Question: I created a JMS consumer inside EJB but this doesn't work.
I created a queue in my application server glassfish, as in this screenshot:

Below, there is my code:
'''
/*
* To change this license header, choose License Headers in Project Properties.
* To change this template file, choose Tools | Templates
* and open the template in the editor.
*/
package EJBData;
import Service.ResponceMessage;
import javax.annotation.Resource;
import javax.ejb.Stateless;
import javax.ejb.LocalBean;
import javax.jms.ConnectionFactory;
import javax.jms.JMSConsumer;
import javax.jms.JMSContext;
import javax.jms.Message;
import javax.jms.Queue;
import javax.jms.TextMessage;
import javax.jms.Topic;
/**
*
* @author melix
*/
@Stateless
@LocalBean
public class FrontEndConsumer {
@Resource(lookup = "jms/__defaultConnectionFactory")
private ConnectionFactory connectionFactory;
@Resource(lookup = "jms/QueueFrontEnd")
private Queue queueFrontEnd;
public ResponceMessage consume(){
/*JMSContext context = connectionFactory.createContext();
JMSConsumer consumer = context.createConsumer(queueFrontEnd);
while (true) {
Message m = consumer.receive(1000);
if (m != null) {
System.out.println("Mex!!!");
}else {
break;
}
}*/
return null;
}
}
'''
I remove "static" from both fields annotated with @Resource.
'''
Severe: ejb.stateless_ejbcreate_exception
Warning: A system exception occurred during an invocation on EJB AuctionFrontEnd, method: public java.lang.String EJBData.AuctionFrontEnd.generateJSONFromMap()
Warning: javax.ejb.EJBException: javax.ejb.EJBException: javax.ejb.CreateException: Could not create stateless EJB
at com.sun.ejb.containers.StatelessSessionContainer._getContext(StatelessSessionContainer.java:435)
at com.sun.ejb.containers.BaseContainer.getContext(BaseContainer.java:2579)
at com.sun.ejb.containers.BaseContainer.preInvoke(BaseContainer.java:1971)
at com.sun.ejb.containers.EJBLocalObjectInvocationHandler.invoke(EJBLocalObjectInvocationHandler.java:210)
at com.sun.ejb.containers.EJBLocalObjectInvocationHandlerDelegate.invoke(EJBLocalObjectInvocationHandlerDelegate.java:88)
at com.sun.proxy.$Proxy1694.generateJSONFromMap(Unknown Source)
at EJBExecutor.Reader.generateJSONFromMap(Reader.java:74)
at sun.reflect.NativeMethodAccessorImpl.invoke0(Native Method)
at sun.reflect.NativeMethodAccessorImpl.invoke(NativeMethodAccessorImpl.java:57)
at sun.reflect.DelegatingMethodAccessorImpl.invoke(DelegatingMethodAccessorImpl.java:43)
at java.lang.reflect.Method.invoke(Method.java:606)
at org.glassfish.ejb.security.application.EJBSecurityManager.runMethod(EJBSecurityManager.java:1081)
at org.glassfish.ejb.security.application.EJBSecurityManager.invoke(EJBSecurityManager.java:1153)
at com.sun.ejb.containers.BaseContainer.invokeBeanMethod(BaseContainer.java:4786)
at com.sun.ejb.EjbInvocation.invokeBeanMethod(EjbInvocation.java:656)
at com.sun.ejb.containers.interceptors.AroundInvokeChainImpl.invokeNext(InterceptorManager.java:822)
at com.sun.ejb.EjbInvocation.proceed(EjbInvocation.java:608)
at org.jboss.weld.ejb.AbstractEJBRequestScopeActivationInterceptor.aroundInvoke(AbstractEJBRequestScopeActivationInterceptor.java:55)
at org.jboss.weld.ejb.SessionBeanInterceptor.aroundInvoke(SessionBeanInterceptor.java:52)
at sun.reflect.GeneratedMethodAccessor718.invoke(Unknown Source)
at sun.reflect.DelegatingMethodAccessorImpl.invoke(DelegatingMethodAccessorImpl.java:43)
at java.lang.reflect.Method.invoke(Method.java:606)
at com.sun.ejb.containers.interceptors.AroundInvokeInterceptor.intercept(InterceptorManager.java:883)
at com.sun.ejb.containers.interceptors.AroundInvokeChainImpl.invokeNext(InterceptorManager.java:822)
at com.sun.ejb.EjbInvocation.proceed(EjbInvocation.java:608)
at com.sun.ejb.containers.interceptors.SystemInterceptorProxy.doCall(SystemInterceptorProxy.java:163)
at com.sun.ejb.containers.interceptors.SystemInterceptorProxy.aroundInvoke(SystemInterceptorProxy.java:140)
at sun.reflect.GeneratedMethodAccessor727.invoke(Unknown Source)
at sun.reflect.DelegatingMethodAccessorImpl.invoke(DelegatingMethodAccessorImpl.java:43)
at java.lang.reflect.Method.invoke(Method.java:606)
at com.sun.ejb.containers.interceptors.AroundInvokeInterceptor.intercept(InterceptorManager.java:883)
at com.sun.ejb.containers.interceptors.AroundInvokeChainImpl.invokeNext(InterceptorManager.java:822)
at com.sun.ejb.containers.interceptors.InterceptorManager.intercept(InterceptorManager.java:369)
at com.sun.ejb.containers.BaseContainer.__intercept(BaseContainer.java:4758)
at com.sun.ejb.containers.BaseContainer.intercept(BaseContainer.java:4746)
at com.sun.ejb.containers.EJBLocalObjectInvocationHandler.invoke(EJBLocalObjectInvocationHandler.java:212)
at com.sun.ejb.containers.EJBLocalObjectInvocationHandlerDelegate.invoke(EJBLocalObjectInvocationHandlerDelegate.java:88)
at com.sun.proxy.$Proxy1696.generateJSONFromMap(Unknown Source)
at Auction$2.onAllDataRead(Auction.java:128)
at org.apache.catalina.connector.InputBuffer$ReadHandlerImpl.processAllDataRead(InputBuffer.java:548)
at org.apache.catalina.connector.InputBuffer$ReadHandlerImpl.access$600(InputBuffer.java:439)
at org.apache.catalina.connector.InputBuffer$ReadHandlerImpl$2.run(InputBuffer.java:518)
at java.util.concurrent.ThreadPoolExecutor.runWorker(ThreadPoolExecutor.java:1145)
at java.util.concurrent.ThreadPoolExecutor$Worker.run(ThreadPoolExecutor.java:615)
at java.lang.Thread.run(Thread.java:745)
Caused by: javax.ejb.EJBException: javax.ejb.CreateException: Could not create stateless EJB
at com.sun.ejb.containers.StatelessSessionContainer$SessionContextFactory.create(StatelessSessionContainer.java:700)
at com.sun.ejb.containers.util.pool.NonBlockingPool.getObject(NonBlockingPool.java:246)
at com.sun.ejb.containers.StatelessSessionContainer._getContext(StatelessSessionContainer.java:430)
... 44 more
Caused by: javax.ejb.CreateException: Could not create stateless EJB
at com.sun.ejb.containers.StatelessSessionContainer.createStatelessEJB(StatelessSessionContainer.java:514)
at com.sun.ejb.containers.StatelessSessionContainer.access$000(StatelessSessionContainer.java:97)
at com.sun.ejb.containers.StatelessSessionContainer$SessionContextFactory.create(StatelessSessionContainer.java:698)
... 46 more
Caused by: java.lang.reflect.InvocationTargetException
at com.sun.ejb.containers.BaseContainer.createEjbInstanceAndContext(BaseContainer.java:1706)
at com.sun.ejb.containers.StatelessSessionContainer.createStatelessEJB(StatelessSessionContainer.java:456)
... 48 more
Caused by: java.lang.NullPointerException
at EJBData.AuctionFrontEnd.<init>(AuctionFrontEnd.java:225)
at sun.reflect.NativeConstructorAccessorImpl.newInstance0(Native Method)
at sun.reflect.NativeConstructorAccessorImpl.newInstance(NativeConstructorAccessorImpl.java:57)
at sun.reflect.DelegatingConstructorAccessorImpl.newInstance(DelegatingConstructorAccessorImpl.java:45)
at java.lang.reflect.Constructor.newInstance(Constructor.java:526)
at org.jboss.weld.injection.ConstructorInjectionPoint.newInstance(ConstructorInjectionPoint.java:113)
at org.jboss.weld.injection.ConstructorInjectionPoint.invokeAroundConstructCallbacks(ConstructorInjectionPoint.java:87)
at org.jboss.weld.injection.ConstructorInjectionPoint.newInstance(ConstructorInjectionPoint.java:74)
at org.jboss.weld.injection.producer.AbstractInstantiator.newInstance(AbstractInstantiator.java:28)
at org.jboss.weld.injection.producer.BasicInjectionTarget.produce(BasicInjectionTarget.java:104)
at org.jboss.weld.injection.producer.BeanInjectionTarget.produce(BeanInjectionTarget.java:190)
at org.jboss.weld.injection.producer.ejb.SessionBeanInjectionTarget.produce(SessionBeanInjectionTarget.java:103)
at org.glassfish.weld.services.JCDIServiceImpl._createJCDIInjectionContext(JCDIServiceImpl.java:210)
at org.glassfish.weld.services.JCDIServiceImpl.createJCDIInjectionContext(JCDIServiceImpl.java:179)
at com.sun.ejb.containers.BaseContainer.createEjbInstanceAndContext(BaseContainer.java:1696)
... 49 more
Warning: A system exception occurred during an invocation on EJB Reader, method: public java.lang.String EJBExecutor.Reader.generateJSONFromMap()
Warning: javax.ejb.EJBException: javax.ejb.EJBException: javax.ejb.CreateException: Could not create stateless EJB
at com.sun.ejb.containers.StatelessSessionContainer._getContext(StatelessSessionContainer.java:435)
at com.sun.ejb.containers.BaseContainer.getContext(BaseContainer.java:2579)
at com.sun.ejb.containers.BaseContainer.preInvoke(BaseContainer.java:1971)
at com.sun.ejb.containers.EJBLocalObjectInvocationHandler.invoke(EJBLocalObjectInvocationHandler.java:210)
at com.sun.ejb.containers.EJBLocalObjectInvocationHandlerDelegate.invoke(EJBLocalObjectInvocationHandlerDelegate.java:88)
at com.sun.proxy.$Proxy1694.generateJSONFromMap(Unknown Source)
at EJBExecutor.Reader.generateJSONFromMap(Reader.java:74)
at sun.reflect.NativeMethodAccessorImpl.invoke0(Native Method)
at sun.reflect.NativeMethodAccessorImpl.invoke(NativeMethodAccessorImpl.java:57)
at sun.reflect.DelegatingMethodAccessorImpl.invoke(DelegatingMethodAccessorImpl.java:43)
at java.lang.reflect.Method.invoke(Method.java:606)
at org.glassfish.ejb.security.application.EJBSecurityManager.runMethod(EJBSecurityManager.java:1081)
at org.glassfish.ejb.security.application.EJBSecurityManager.invoke(EJBSecurityManager.java:1153)
at com.sun.ejb.containers.BaseContainer.invokeBeanMethod(BaseContainer.java:4786)
at com.sun.ejb.EjbInvocation.invokeBeanMethod(EjbInvocation.java:656)
at com.sun.ejb.containers.interceptors.AroundInvokeChainImpl.invokeNext(InterceptorManager.java:822)
at com.sun.ejb.EjbInvocation.proceed(EjbInvocation.java:608)
at org.jboss.weld.ejb.AbstractEJBRequestScopeActivationInterceptor.aroundInvoke(AbstractEJBRequestScopeActivationInterceptor.java:55)
at org.jboss.weld.ejb.SessionBeanInterceptor.aroundInvoke(SessionBeanInterceptor.java:52)
at sun.reflect.GeneratedMethodAccessor718.invoke(Unknown Source)
at sun.reflect.DelegatingMethodAccessorImpl.invoke(DelegatingMethodAccessorImpl.java:43)
at java.lang.reflect.Method.invoke(Method.java:606)
at com.sun.ejb.containers.interceptors.AroundInvokeInterceptor.intercept(InterceptorManager.java:883)
at com.sun.ejb.containers.interceptors.AroundInvokeChainImpl.invokeNext(InterceptorManager.java:822)
at com.sun.ejb.EjbInvocation.proceed(EjbInvocation.java:608)
at com.sun.ejb.containers.interceptors.SystemInterceptorProxy.doCall(SystemInterceptorProxy.java:163)
at com.sun.ejb.containers.interceptors.SystemInterceptorProxy.aroundInvoke(SystemInterceptorProxy.java:140)
at sun.reflect.GeneratedMethodAccessor727.invoke(Unknown Source)
at sun.reflect.DelegatingMethodAccessorImpl.invoke(DelegatingMethodAccessorImpl.java:43)
at java.lang.reflect.Method.invoke(Method.java:606)
at com.sun.ejb.containers.interceptors.AroundInvokeInterceptor.intercept(InterceptorManager.java:883)
at com.sun.ejb.containers.interceptors.AroundInvokeChainImpl.invokeNext(InterceptorManager.java:822)
at com.sun.ejb.containers.interceptors.InterceptorManager.intercept(InterceptorManager.java:369)
at com.sun.ejb.containers.BaseContainer.__intercept(BaseContainer.java:4758)
at com.sun.ejb.containers.BaseContainer.intercept(BaseContainer.java:4746)
at com.sun.ejb.containers.EJBLocalObjectInvocationHandler.invoke(EJBLocalObjectInvocationHandler.java:212)
at com.sun.ejb.containers.EJBLocalObjectInvocationHandlerDelegate.invoke(EJBLocalObjectInvocationHandlerDelegate.java:88)
at com.sun.proxy.$Proxy1696.generateJSONFromMap(Unknown Source)
at Auction$2.onAllDataRead(Auction.java:128)
at org.apache.catalina.connector.InputBuffer$ReadHandlerImpl.processAllDataRead(InputBuffer.java:548)
at org.apache.catalina.connector.InputBuffer$ReadHandlerImpl.access$600(InputBuffer.java:439)
at org.apache.catalina.connector.InputBuffer$ReadHandlerImpl$2.run(InputBuffer.java:518)
at java.util.concurrent.ThreadPoolExecutor.runWorker(ThreadPoolExecutor.java:1145)
at java.util.concurrent.ThreadPoolExecutor$Worker.run(ThreadPoolExecutor.java:615)
at java.lang.Thread.run(Thread.java:745)
Caused by: javax.ejb.EJBException: javax.ejb.CreateException: Could not create stateless EJB
at com.sun.ejb.containers.StatelessSessionContainer$SessionContextFactory.create(StatelessSessionContainer.java:700)
at com.sun.ejb.containers.util.pool.NonBlockingPool.getObject(NonBlockingPool.java:246)
at com.sun.ejb.containers.StatelessSessionContainer._getContext(StatelessSessionContainer.java:430)
... 44 more
Caused by: javax.ejb.CreateException: Could not create stateless EJB
at com.sun.ejb.containers.StatelessSessionContainer.createStatelessEJB(StatelessSessionContainer.java:514)
at com.sun.ejb.containers.StatelessSessionContainer.access$000(StatelessSessionContainer.java:97)
at com.sun.ejb.containers.StatelessSessionContainer$SessionContextFactory.create(StatelessSessionContainer.java:698)
... 46 more
Caused by: java.lang.reflect.InvocationTargetException
at com.sun.ejb.containers.BaseContainer.createEjbInstanceAndContext(BaseContainer.java:1706)
at com.sun.ejb.containers.StatelessSessionContainer.createStatelessEJB(StatelessSessionContainer.java:456)
... 48 more
Caused by: java.lang.NullPointerException
at EJBData.AuctionFrontEnd.<init>(AuctionFrontEnd.java:225)
at sun.reflect.NativeConstructorAccessorImpl.newInstance0(Native Method)
at sun.reflect.NativeConstructorAccessorImpl.newInstance(NativeConstructorAccessorImpl.java:57)
at sun.reflect.DelegatingConstructorAccessorImpl.newInstance(DelegatingConstructorAccessorImpl.java:45)
at java.lang.reflect.Constructor.newInstance(Constructor.java:526)
at org.jboss.weld.injection.ConstructorInjectionPoint.newInstance(ConstructorInjectionPoint.java:113)
at org.jboss.weld.injection.ConstructorInjectionPoint.invokeAroundConstructCallbacks(ConstructorInjectionPoint.java:87)
at org.jboss.weld.injection.ConstructorInjectionPoint.newInstance(ConstructorInjectionPoint.java:74)
at org.jboss.weld.injection.producer.AbstractInstantiator.newInstance(AbstractInstantiator.java:28)
at org.jboss.weld.injection.producer.BasicInjectionTarget.produce(BasicInjectionTarget.java:104)
at org.jboss.weld.injection.producer.BeanInjectionTarget.produce(BeanInjectionTarget.java:190)
at org.jboss.weld.injection.producer.ejb.SessionBeanInjectionTarget.produce(SessionBeanInjectionTarget.java:103)
at org.glassfish.weld.services.JCDIServiceImpl._createJCDIInjectionContext(JCDIServiceImpl.java:210)
at org.glassfish.weld.services.JCDIServiceImpl.createJCDIInjectionContext(JCDIServiceImpl.java:179)
at com.sun.ejb.containers.BaseContainer.createEjbInstanceAndContext(BaseContainer.java:1696)
... 49 more
'''
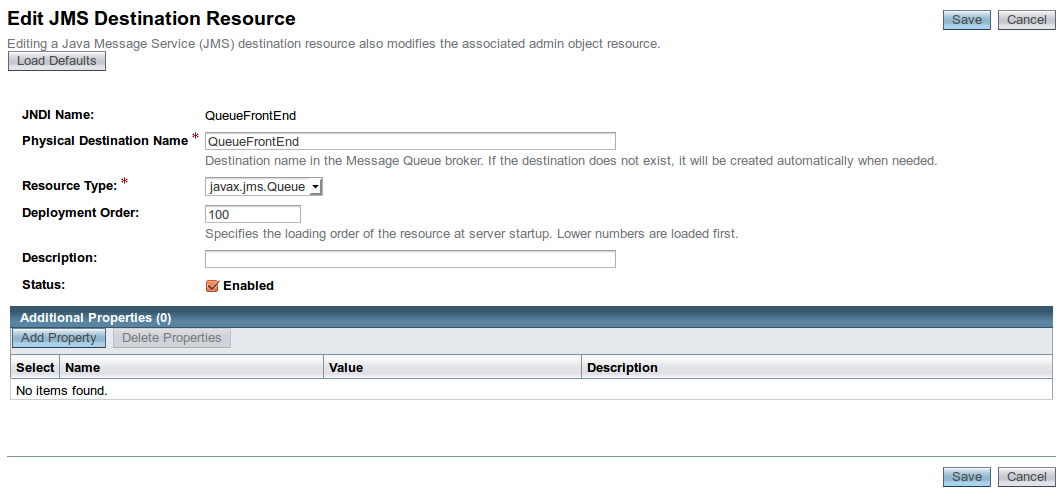
Answer: I think the reason can be obtained from logs actually - please remove "static" from both fields annotated with @Resource.